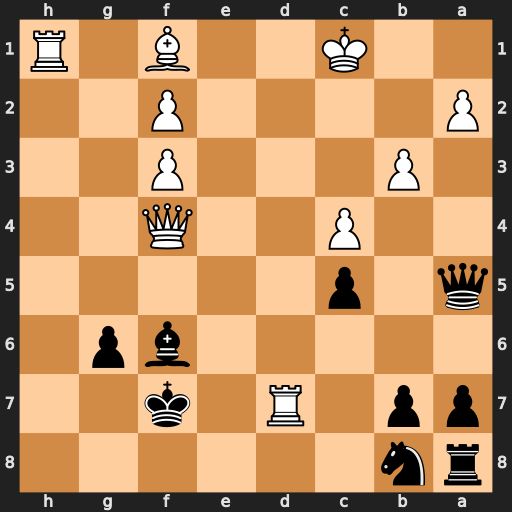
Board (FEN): rn6/pp1R1k2/5bp1/q1p5/2P2Q2/1P3P2/P4P2/2K2B1R
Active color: b
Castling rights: -
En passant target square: -
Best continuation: Nxd7 Rh7+ Kg8